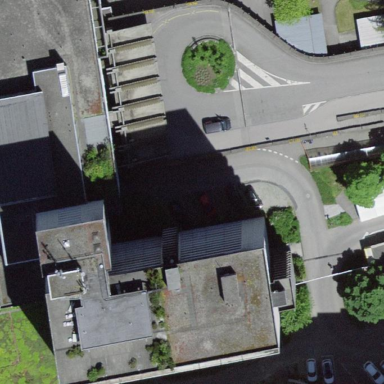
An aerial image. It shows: The building has flat roof made of concrete.